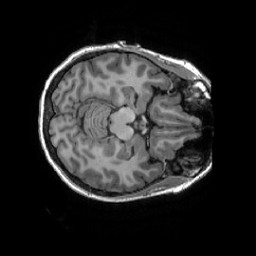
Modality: T1w
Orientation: axial
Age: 34
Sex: female
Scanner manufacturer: ge
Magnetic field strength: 3 T
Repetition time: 0.007348 s
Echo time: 0.003036 s